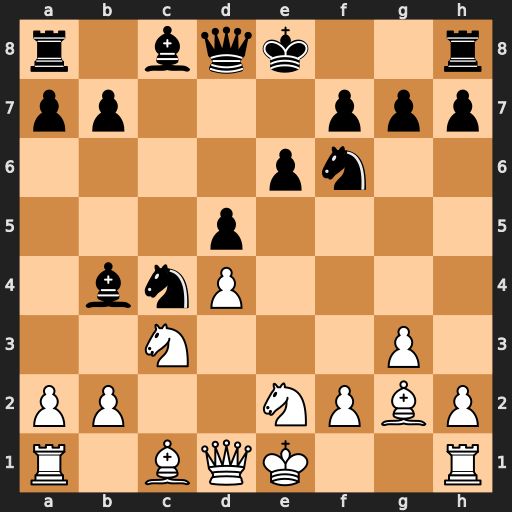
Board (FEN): r1bqk2r/pp3ppp/4pn2/3p4/1bnP4/2N3P1/PP2NPBP/R1BQK2R
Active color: w
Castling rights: KQkq
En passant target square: -
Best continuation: Qa4+ Bd7 Qxb4